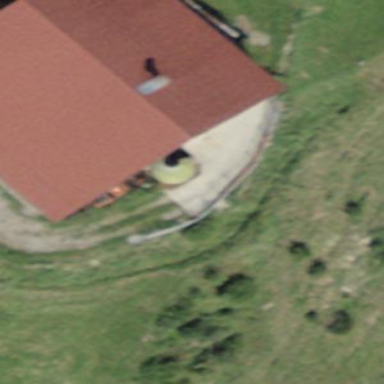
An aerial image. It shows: Barn.